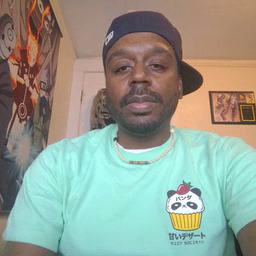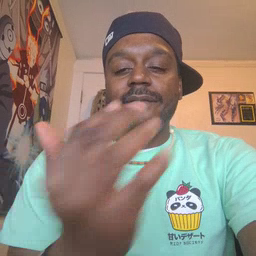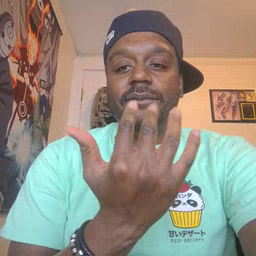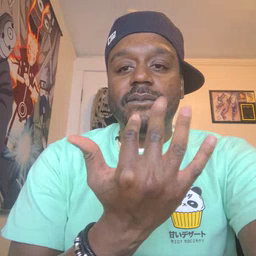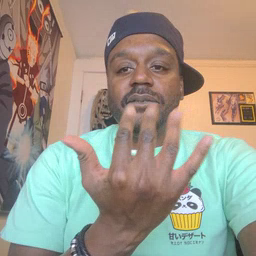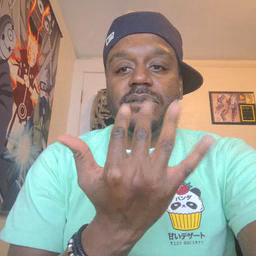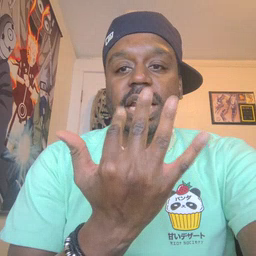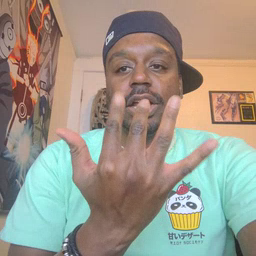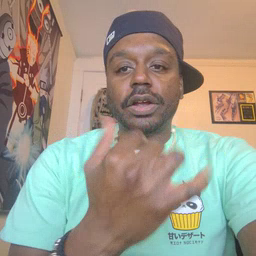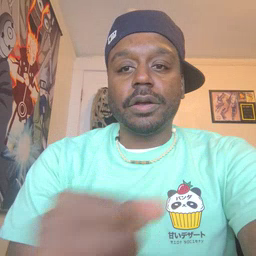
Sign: finger